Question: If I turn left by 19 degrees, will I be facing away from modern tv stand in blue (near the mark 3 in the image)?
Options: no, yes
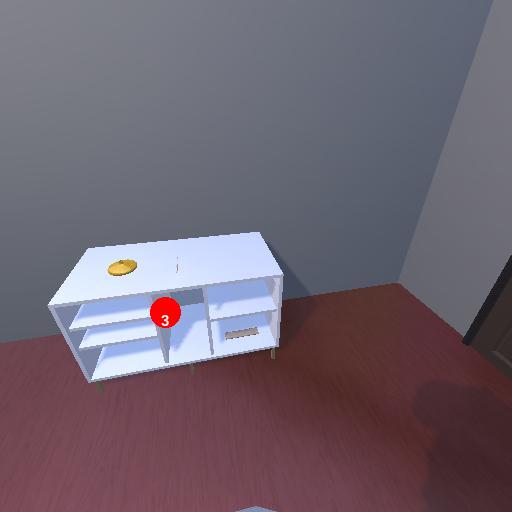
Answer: no